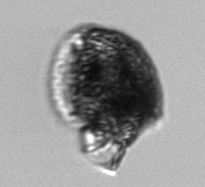
Label: Dinophysis_norvegica